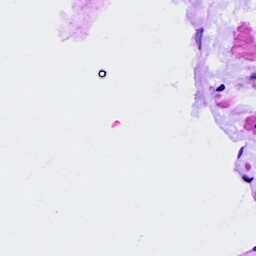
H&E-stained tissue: Ovarian